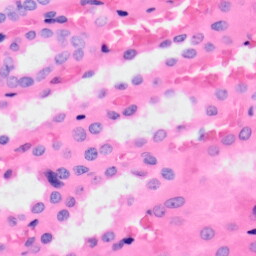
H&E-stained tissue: Kidney